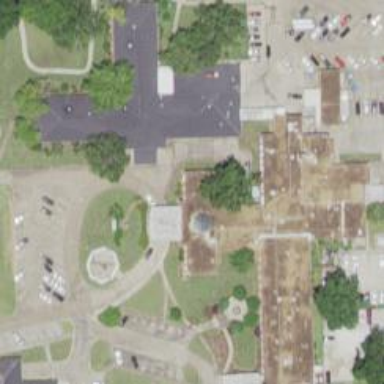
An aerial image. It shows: Healthcare facility identified as hospital.